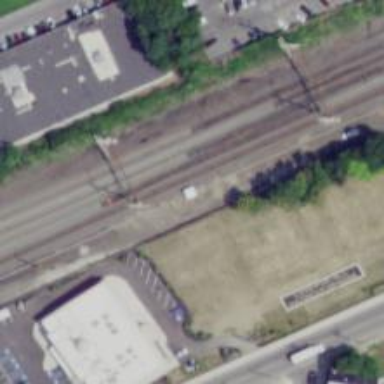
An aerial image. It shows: Railroad crossover.